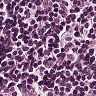
Metastatic tissue present: no